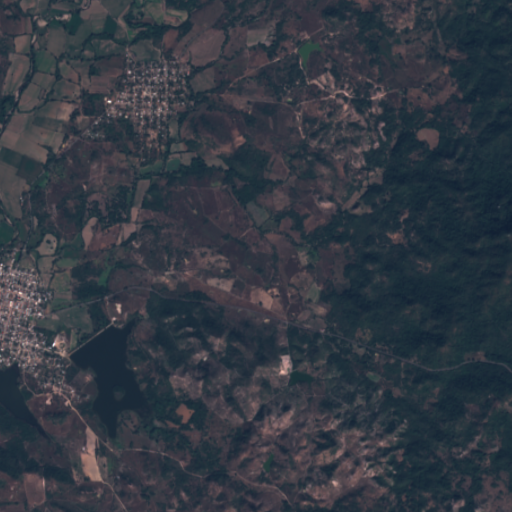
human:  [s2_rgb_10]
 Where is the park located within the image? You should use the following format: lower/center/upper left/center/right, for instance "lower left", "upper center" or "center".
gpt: The park is located in the upper left of the image.
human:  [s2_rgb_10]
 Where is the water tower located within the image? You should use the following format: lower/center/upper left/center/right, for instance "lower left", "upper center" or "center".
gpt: The water tower is located in the upper left of the image.
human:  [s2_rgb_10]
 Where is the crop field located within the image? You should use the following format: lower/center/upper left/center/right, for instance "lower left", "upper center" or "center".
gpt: There is no crop field in the image.